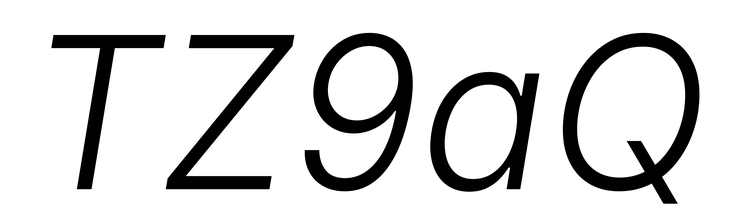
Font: Inter-Italic_Light_Italic